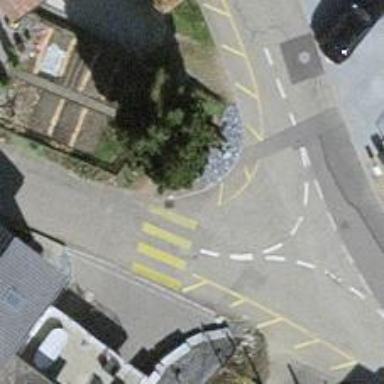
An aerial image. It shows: Uncontrolled zebra crossing on the road.